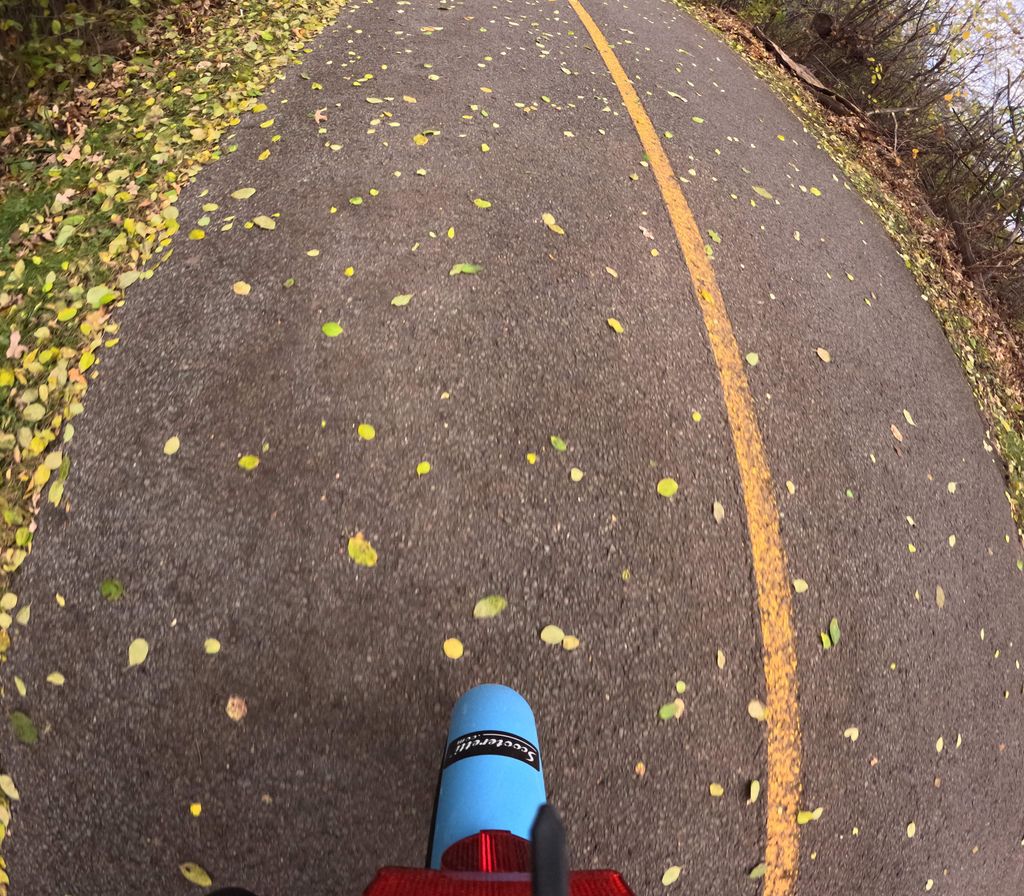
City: ottawa-gatineau